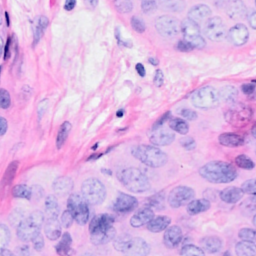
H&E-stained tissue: Breast